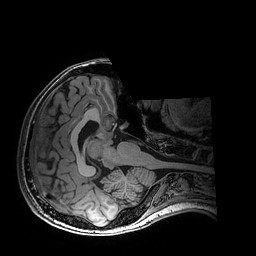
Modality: T1w
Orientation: axial
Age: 24
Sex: female
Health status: healthy
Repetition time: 2.53 s
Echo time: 0.0034 s